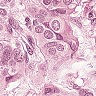
Metastatic tissue present: yes